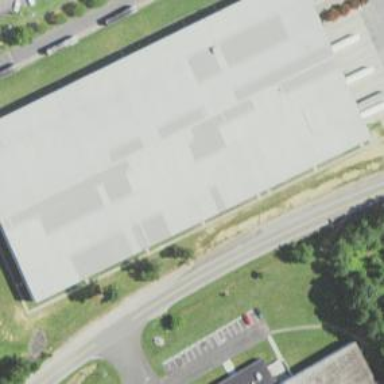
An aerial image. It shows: Commercial building.